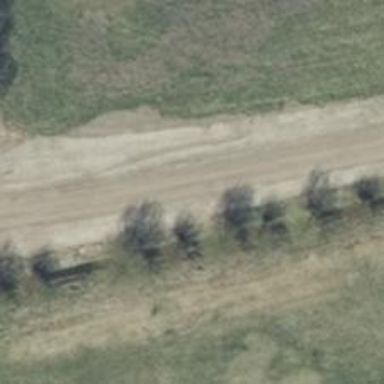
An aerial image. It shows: Grass track with grade4 surface.